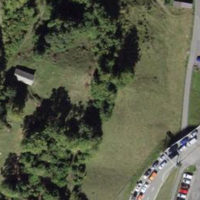
EUNIS habitat code: 43
Species observed at this site:
Delichon urbicum
Plantago media
Plantago major
Silene nutans
Melanargia galathea